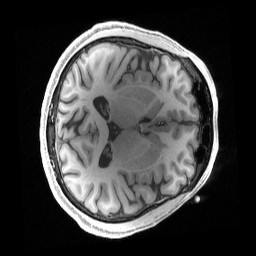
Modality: T1w
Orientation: axial
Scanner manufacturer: siemens
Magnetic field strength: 3 T
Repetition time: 2.4 s
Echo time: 0.00222 s